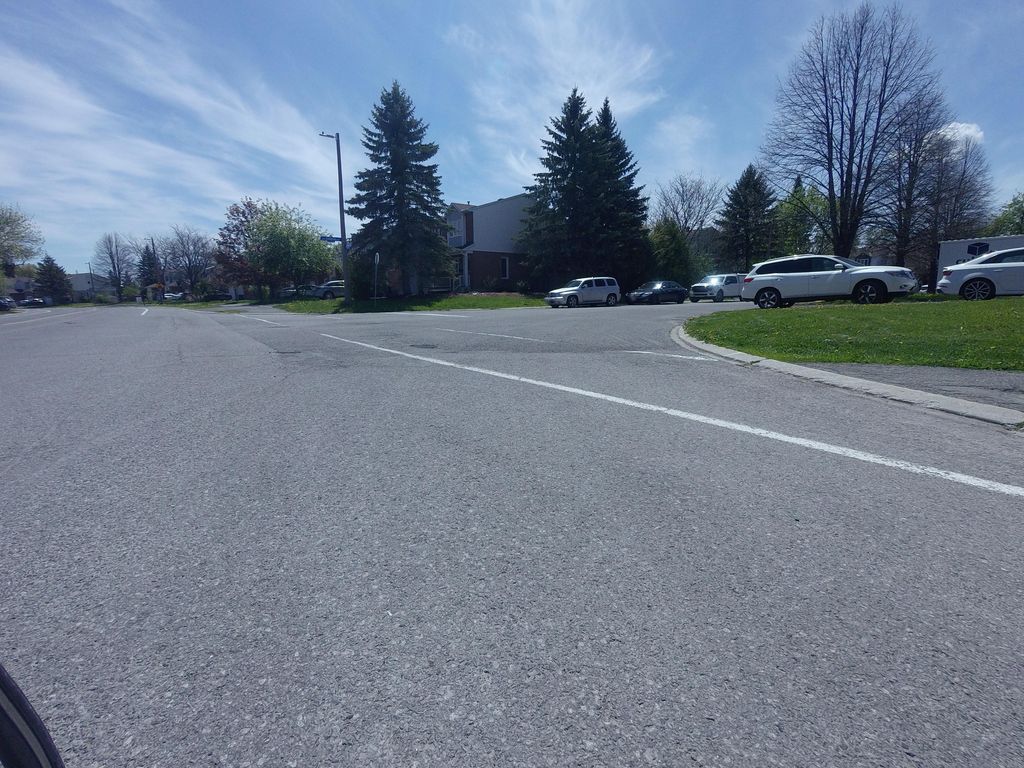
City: ottawa-gatineau